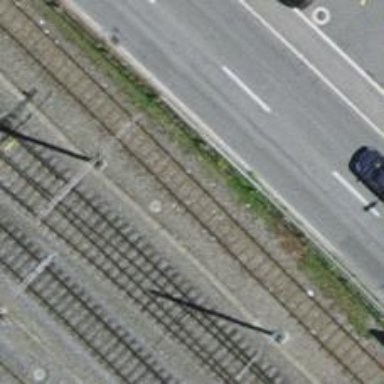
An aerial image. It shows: Yard with single rail track. The railway track is electrified with contact line for service purposes.